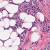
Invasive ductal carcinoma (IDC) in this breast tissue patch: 1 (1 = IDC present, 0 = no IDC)